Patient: sex F, age 62
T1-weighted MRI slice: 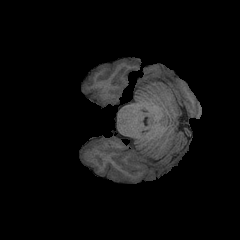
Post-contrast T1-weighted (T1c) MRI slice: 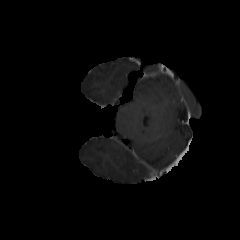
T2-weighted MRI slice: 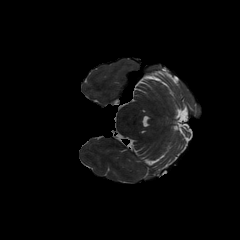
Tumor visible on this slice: no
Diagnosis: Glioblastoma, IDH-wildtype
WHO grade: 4